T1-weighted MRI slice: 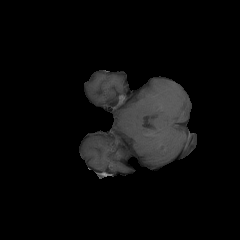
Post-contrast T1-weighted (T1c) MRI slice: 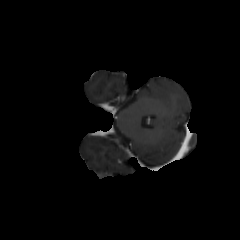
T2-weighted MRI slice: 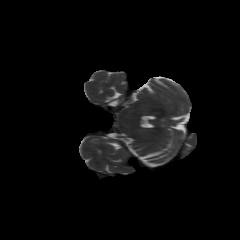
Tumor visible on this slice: no